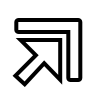
Cursor type: resize_ne
OS/theme: linux-notwaita
Variant: white